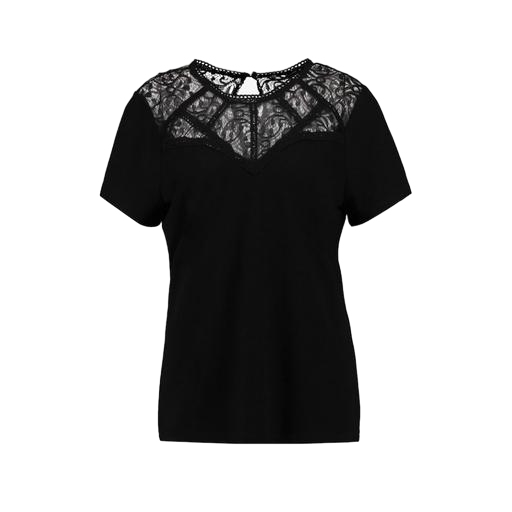
black plus size lace-yoke jersey t-shirt, lace-yoke t-shirt, black lace-yoke jersey t-shirt, white background